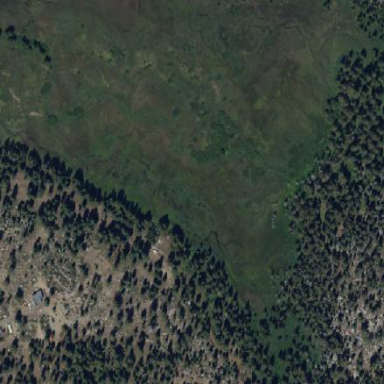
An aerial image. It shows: Wet meadow with wooded vegetation.